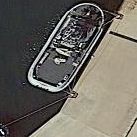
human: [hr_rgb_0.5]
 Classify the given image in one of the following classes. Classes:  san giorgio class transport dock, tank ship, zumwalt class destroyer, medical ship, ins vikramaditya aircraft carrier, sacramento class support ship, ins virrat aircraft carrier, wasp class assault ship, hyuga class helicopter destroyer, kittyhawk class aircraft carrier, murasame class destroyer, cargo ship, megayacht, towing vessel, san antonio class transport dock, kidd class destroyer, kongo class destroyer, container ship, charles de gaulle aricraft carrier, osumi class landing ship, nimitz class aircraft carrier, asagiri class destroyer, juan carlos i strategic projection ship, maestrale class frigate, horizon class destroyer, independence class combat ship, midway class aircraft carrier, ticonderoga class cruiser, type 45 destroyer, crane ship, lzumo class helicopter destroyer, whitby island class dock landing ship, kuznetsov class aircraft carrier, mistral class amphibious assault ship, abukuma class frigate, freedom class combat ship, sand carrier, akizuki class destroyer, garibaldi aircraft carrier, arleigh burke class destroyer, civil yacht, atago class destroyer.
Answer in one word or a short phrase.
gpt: Towing vessel